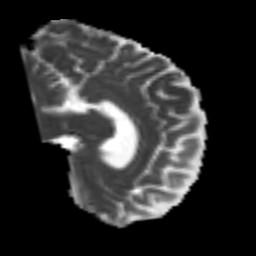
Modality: MD
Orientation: sagittal
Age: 41
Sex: male
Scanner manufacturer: siemens
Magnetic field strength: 3 T
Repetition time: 4.987 s
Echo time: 0.0792 s